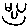
Label: smiley face